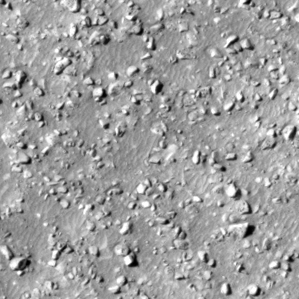
Label: non_frost